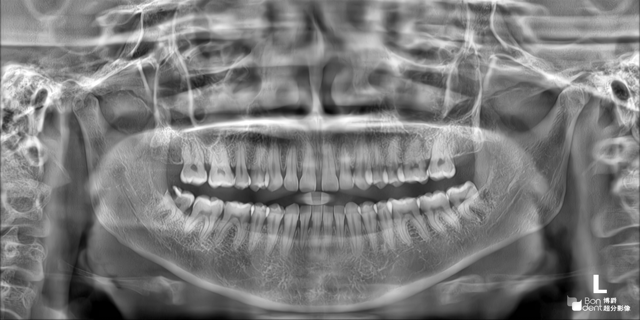
adult